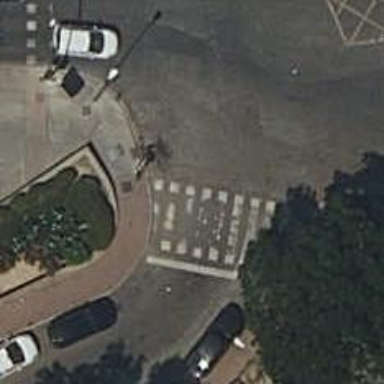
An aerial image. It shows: Traffic signals at road crossing.